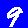
Digit: 9